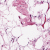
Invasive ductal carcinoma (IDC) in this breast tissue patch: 0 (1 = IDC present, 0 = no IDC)